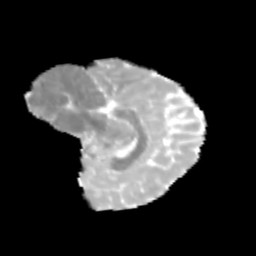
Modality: MD
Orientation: sagittal
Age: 12
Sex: female
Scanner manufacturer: siemens
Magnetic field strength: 3 T
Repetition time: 3.8 s
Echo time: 0.07 s